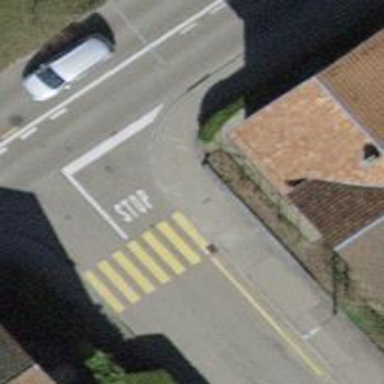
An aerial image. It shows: Kerb serving as barrier.